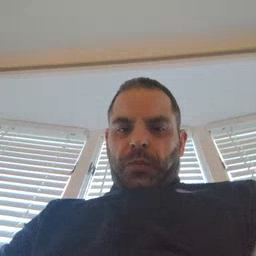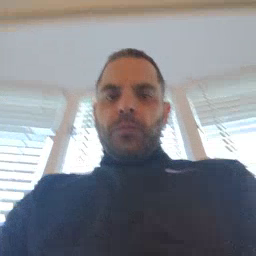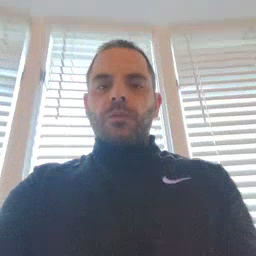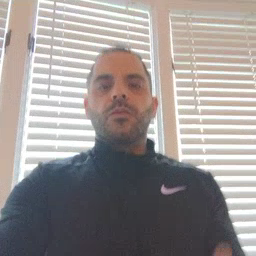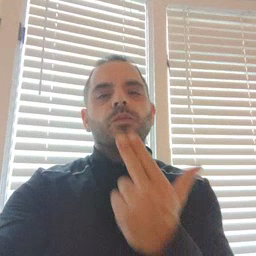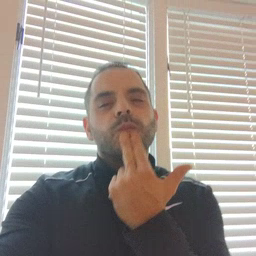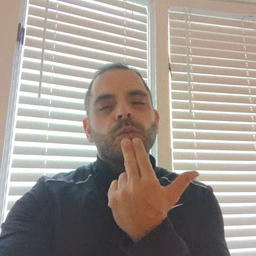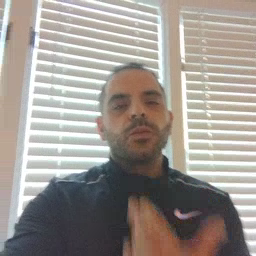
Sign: cute